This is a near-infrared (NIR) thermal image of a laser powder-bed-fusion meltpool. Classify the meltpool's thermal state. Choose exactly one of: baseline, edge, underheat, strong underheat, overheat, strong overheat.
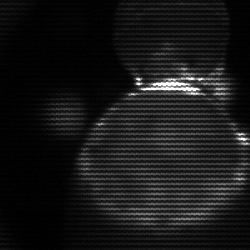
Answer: edge